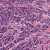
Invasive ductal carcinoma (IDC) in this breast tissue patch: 1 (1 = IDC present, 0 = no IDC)